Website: home-depot
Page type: delivery-shipping
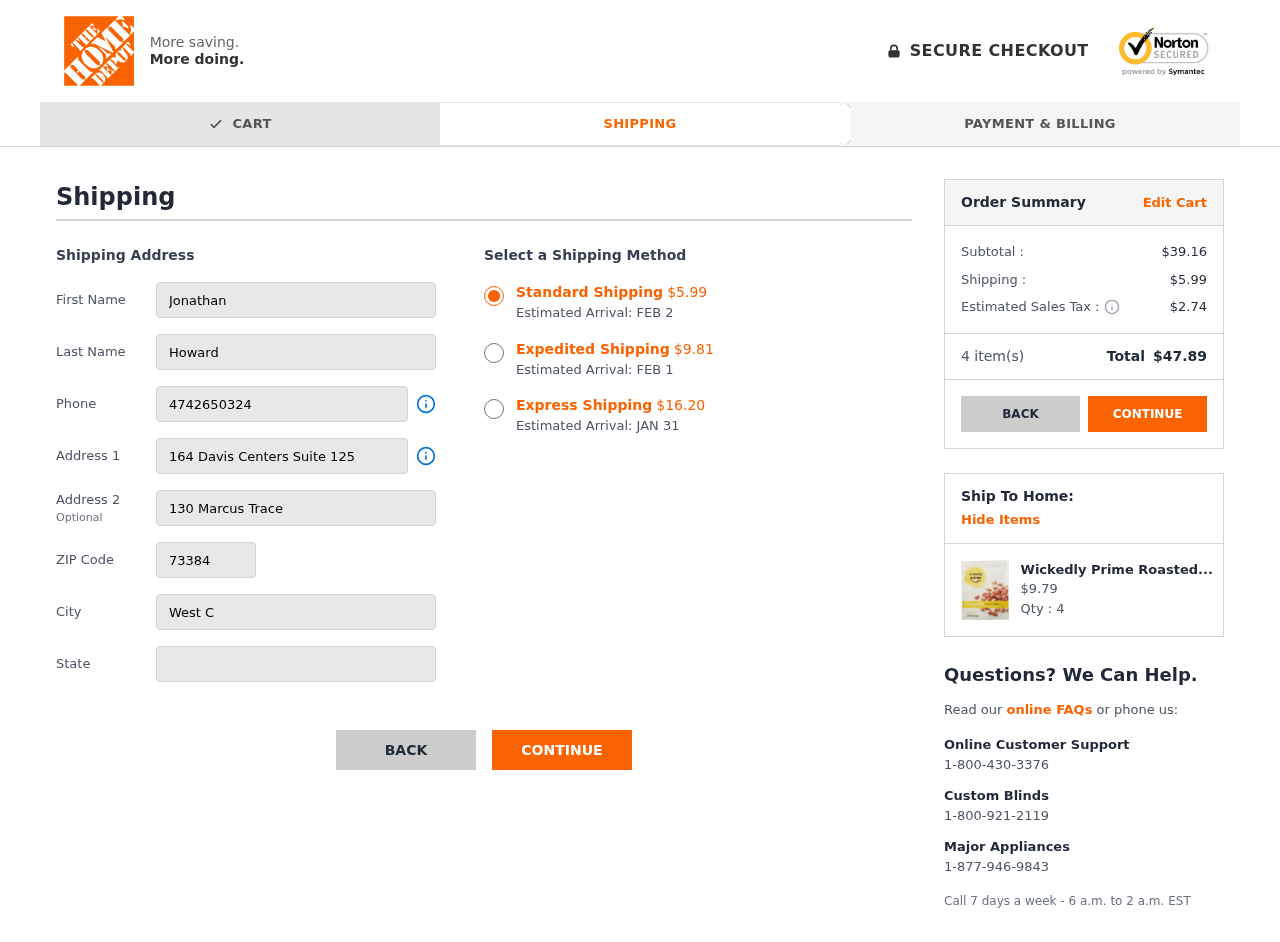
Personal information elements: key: PII_CITY
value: West Connie
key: PII_FIRSTNAME
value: Jonathan
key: PII_LASTNAME
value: Howard
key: PII_PHONE
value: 4742650324
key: PII_POSTCODE
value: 73384
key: PII_STATE
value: New Hampshire
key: PII_STREET
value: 164 Davis Centers Suite 125
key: PII_STREET2
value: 130 Marcus Trace
Product elements: key: PRODUCT1_NAME
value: Wickedly Prime Roasted Almonds, Sesame Honey, 12 Ounce
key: PRODUCT1_PRICE
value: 9.79
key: PRODUCT1_QUANTITY
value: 4
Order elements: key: ORDER_SHIPPING_COST_STANDARD
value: $5.99
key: ORDER_DELIVERY_DATE
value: FEB 2
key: ORDER_SHIPPING_COST_EXPEDITED
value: $9.81
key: ORDER_DELIVERY_DATE_EXPEDITED
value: FEB 1
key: ORDER_SHIPPING_COST_EXPRESS
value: $16.20
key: ORDER_DELIVERY_DATE_EXPRESS
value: JAN 31
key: ORDER_SUBTOTAL
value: $39.16
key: ORDER_SHIPPING_COST
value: $5.99
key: ORDER_TAX
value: $2.74
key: ORDER_NUM_ITEMS
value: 4
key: ORDER_TOTAL
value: $47.89